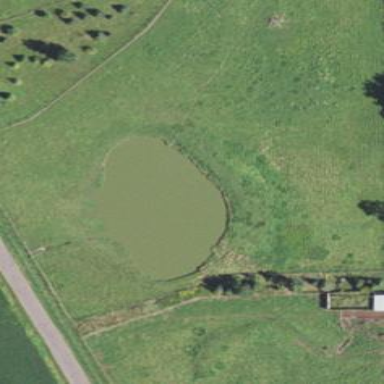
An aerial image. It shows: Pond with natural water.